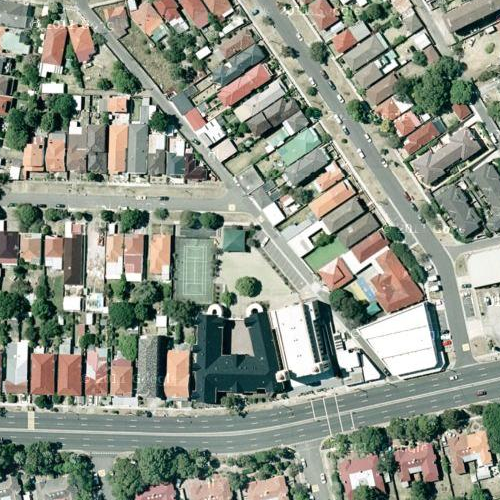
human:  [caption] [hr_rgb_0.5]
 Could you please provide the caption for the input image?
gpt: This is a residential area with houses densely arranged and divided into rectangles by some roads .

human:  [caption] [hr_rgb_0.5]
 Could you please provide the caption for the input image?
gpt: A residential area with houses arranged neatly and divided into rectangles by some roads .

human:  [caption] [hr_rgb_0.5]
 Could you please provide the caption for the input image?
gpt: A town with many houses arranged densely while some roads go through this area .

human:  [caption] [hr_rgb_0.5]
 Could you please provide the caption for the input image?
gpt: Lots of houses with different colours of roofs arranged densely .

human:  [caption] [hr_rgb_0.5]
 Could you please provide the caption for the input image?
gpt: A residential area with houses arranged neatly and divided into rectangles by some roads .